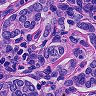
Metastatic tissue present: yes